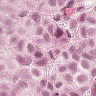
Metastatic tissue present: yes